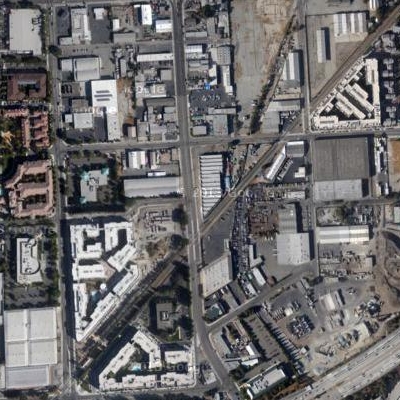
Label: Industry